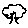
Label: tree